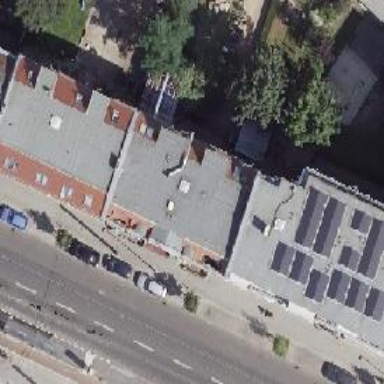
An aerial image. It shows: Cafe.